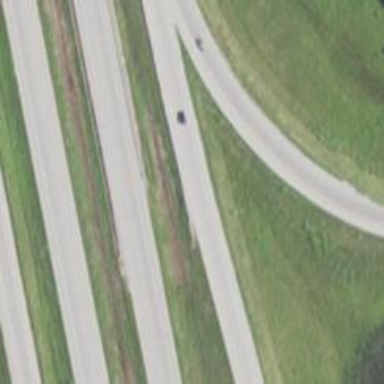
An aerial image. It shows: Asphalt motorway.